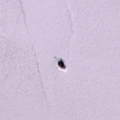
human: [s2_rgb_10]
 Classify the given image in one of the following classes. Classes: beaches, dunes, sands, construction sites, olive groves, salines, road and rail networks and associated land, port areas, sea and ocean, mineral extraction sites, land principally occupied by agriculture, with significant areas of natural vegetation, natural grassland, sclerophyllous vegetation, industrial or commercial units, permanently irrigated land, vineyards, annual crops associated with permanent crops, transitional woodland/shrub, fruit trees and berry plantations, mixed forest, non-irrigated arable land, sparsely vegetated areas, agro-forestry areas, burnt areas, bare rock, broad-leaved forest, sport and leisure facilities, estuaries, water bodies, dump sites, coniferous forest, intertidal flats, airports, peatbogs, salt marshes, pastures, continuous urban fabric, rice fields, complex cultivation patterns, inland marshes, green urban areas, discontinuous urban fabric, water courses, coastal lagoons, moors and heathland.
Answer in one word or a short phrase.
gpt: sea and ocean